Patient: sex M, age 26
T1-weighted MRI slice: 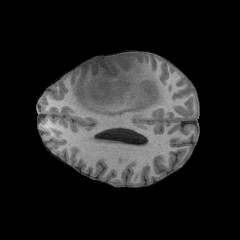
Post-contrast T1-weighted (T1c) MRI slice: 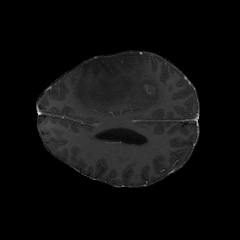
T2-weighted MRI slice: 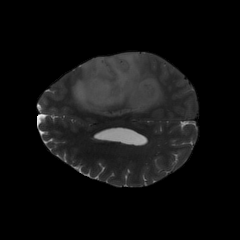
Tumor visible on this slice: yes
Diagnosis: Astrocytoma, IDH-mutant
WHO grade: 3